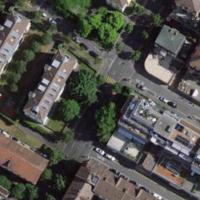
EUNIS habitat code: 54
Species observed at this site:
Onopordum acanthium
Ajuga pyramidalis